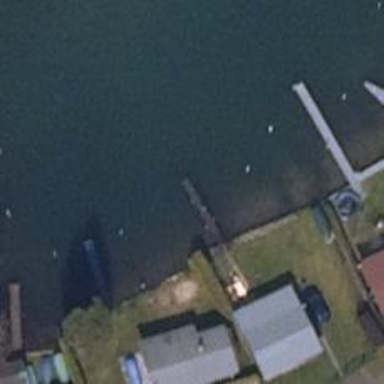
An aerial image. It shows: Man-made pier.